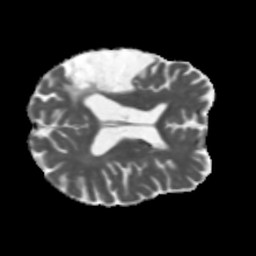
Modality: MD
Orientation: axial
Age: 66
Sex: male
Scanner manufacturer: siemens
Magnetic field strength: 3 T
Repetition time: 5.47 s
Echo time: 0.0854 s